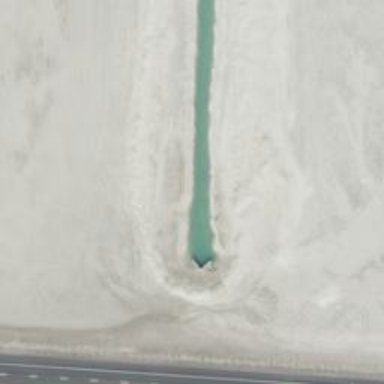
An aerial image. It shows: Culvert tunnel.